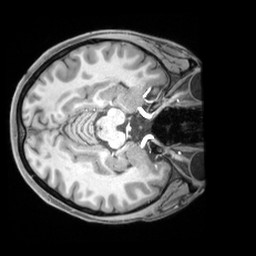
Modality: T1w
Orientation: axial
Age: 23
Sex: female
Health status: ill
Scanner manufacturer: siemens
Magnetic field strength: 3 T
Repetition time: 2.2 s
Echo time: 0.00218 s